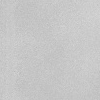
Atmospheric dust classification: dusty